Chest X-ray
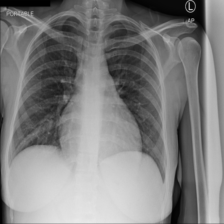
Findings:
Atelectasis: negative
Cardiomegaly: negative
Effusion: negative
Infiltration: positive
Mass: negative
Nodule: negative
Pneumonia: negative
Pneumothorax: negative
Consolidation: negative
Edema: negative
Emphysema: negative
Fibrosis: negative
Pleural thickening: negative
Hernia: negative